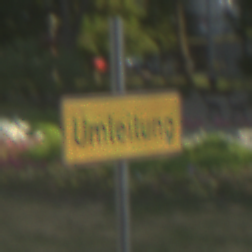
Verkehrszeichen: Umleitungsankuendigung
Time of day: SunriseSunset
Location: Outdoor (Suburban)
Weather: PartlyCloudy
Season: NotSpecified
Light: Natural